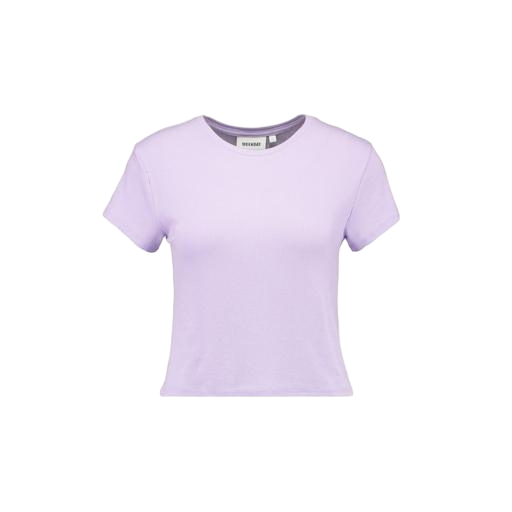
purple short-sleeve tee, purple tee, purple shrunken boyfriend tee, white background